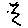
Label: zigzag